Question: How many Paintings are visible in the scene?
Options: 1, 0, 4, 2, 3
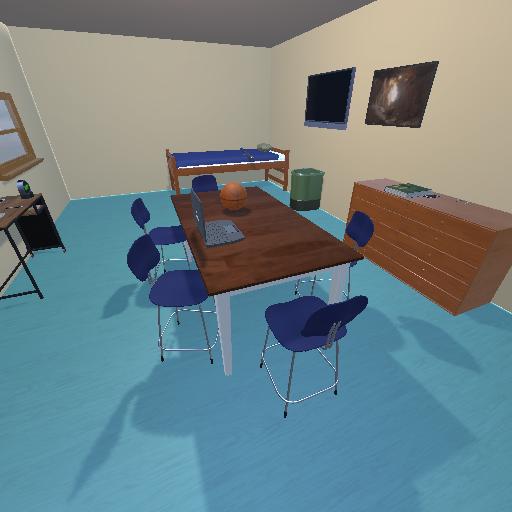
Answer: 1